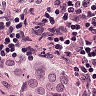
Metastatic tissue present: no